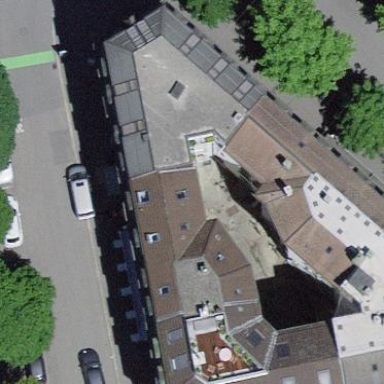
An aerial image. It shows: Building with saltbox-shaped roof.